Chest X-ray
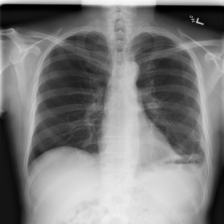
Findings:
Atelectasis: positive
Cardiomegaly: negative
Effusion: positive
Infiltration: positive
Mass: positive
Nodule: positive
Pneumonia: negative
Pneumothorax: negative
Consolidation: positive
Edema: negative
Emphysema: negative
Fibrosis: negative
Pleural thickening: negative
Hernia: negative